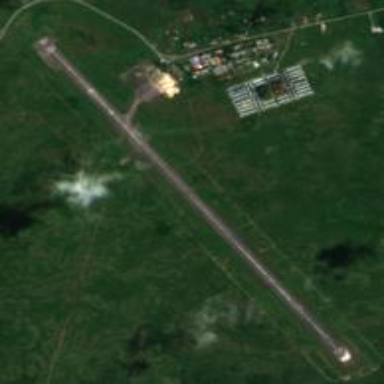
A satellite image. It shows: Aerodrome that serves as both military and public airport.